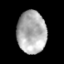
Tissue: skin
Cell type: Epithelial cells
Senescence score: 0.8656
Nuclear area (px): 1206
Mean DAPI intensity: 174.707